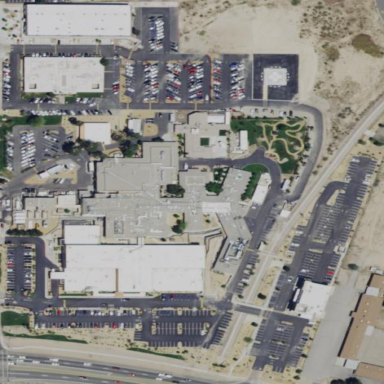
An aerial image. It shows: Healthcare facility identified as hospital.